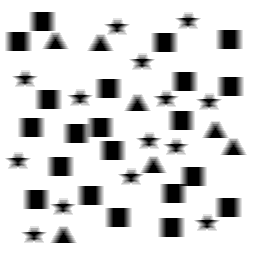
Squares: 21
Triangles: 7
Stars: 14
Total shapes: 42